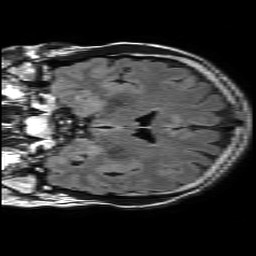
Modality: FLAIR
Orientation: coronal
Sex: male
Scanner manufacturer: philips
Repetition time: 11 s
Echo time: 0.125 s